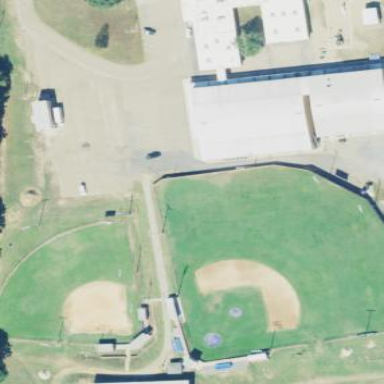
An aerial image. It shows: Baseball pitch for leisure land activities.